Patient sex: F
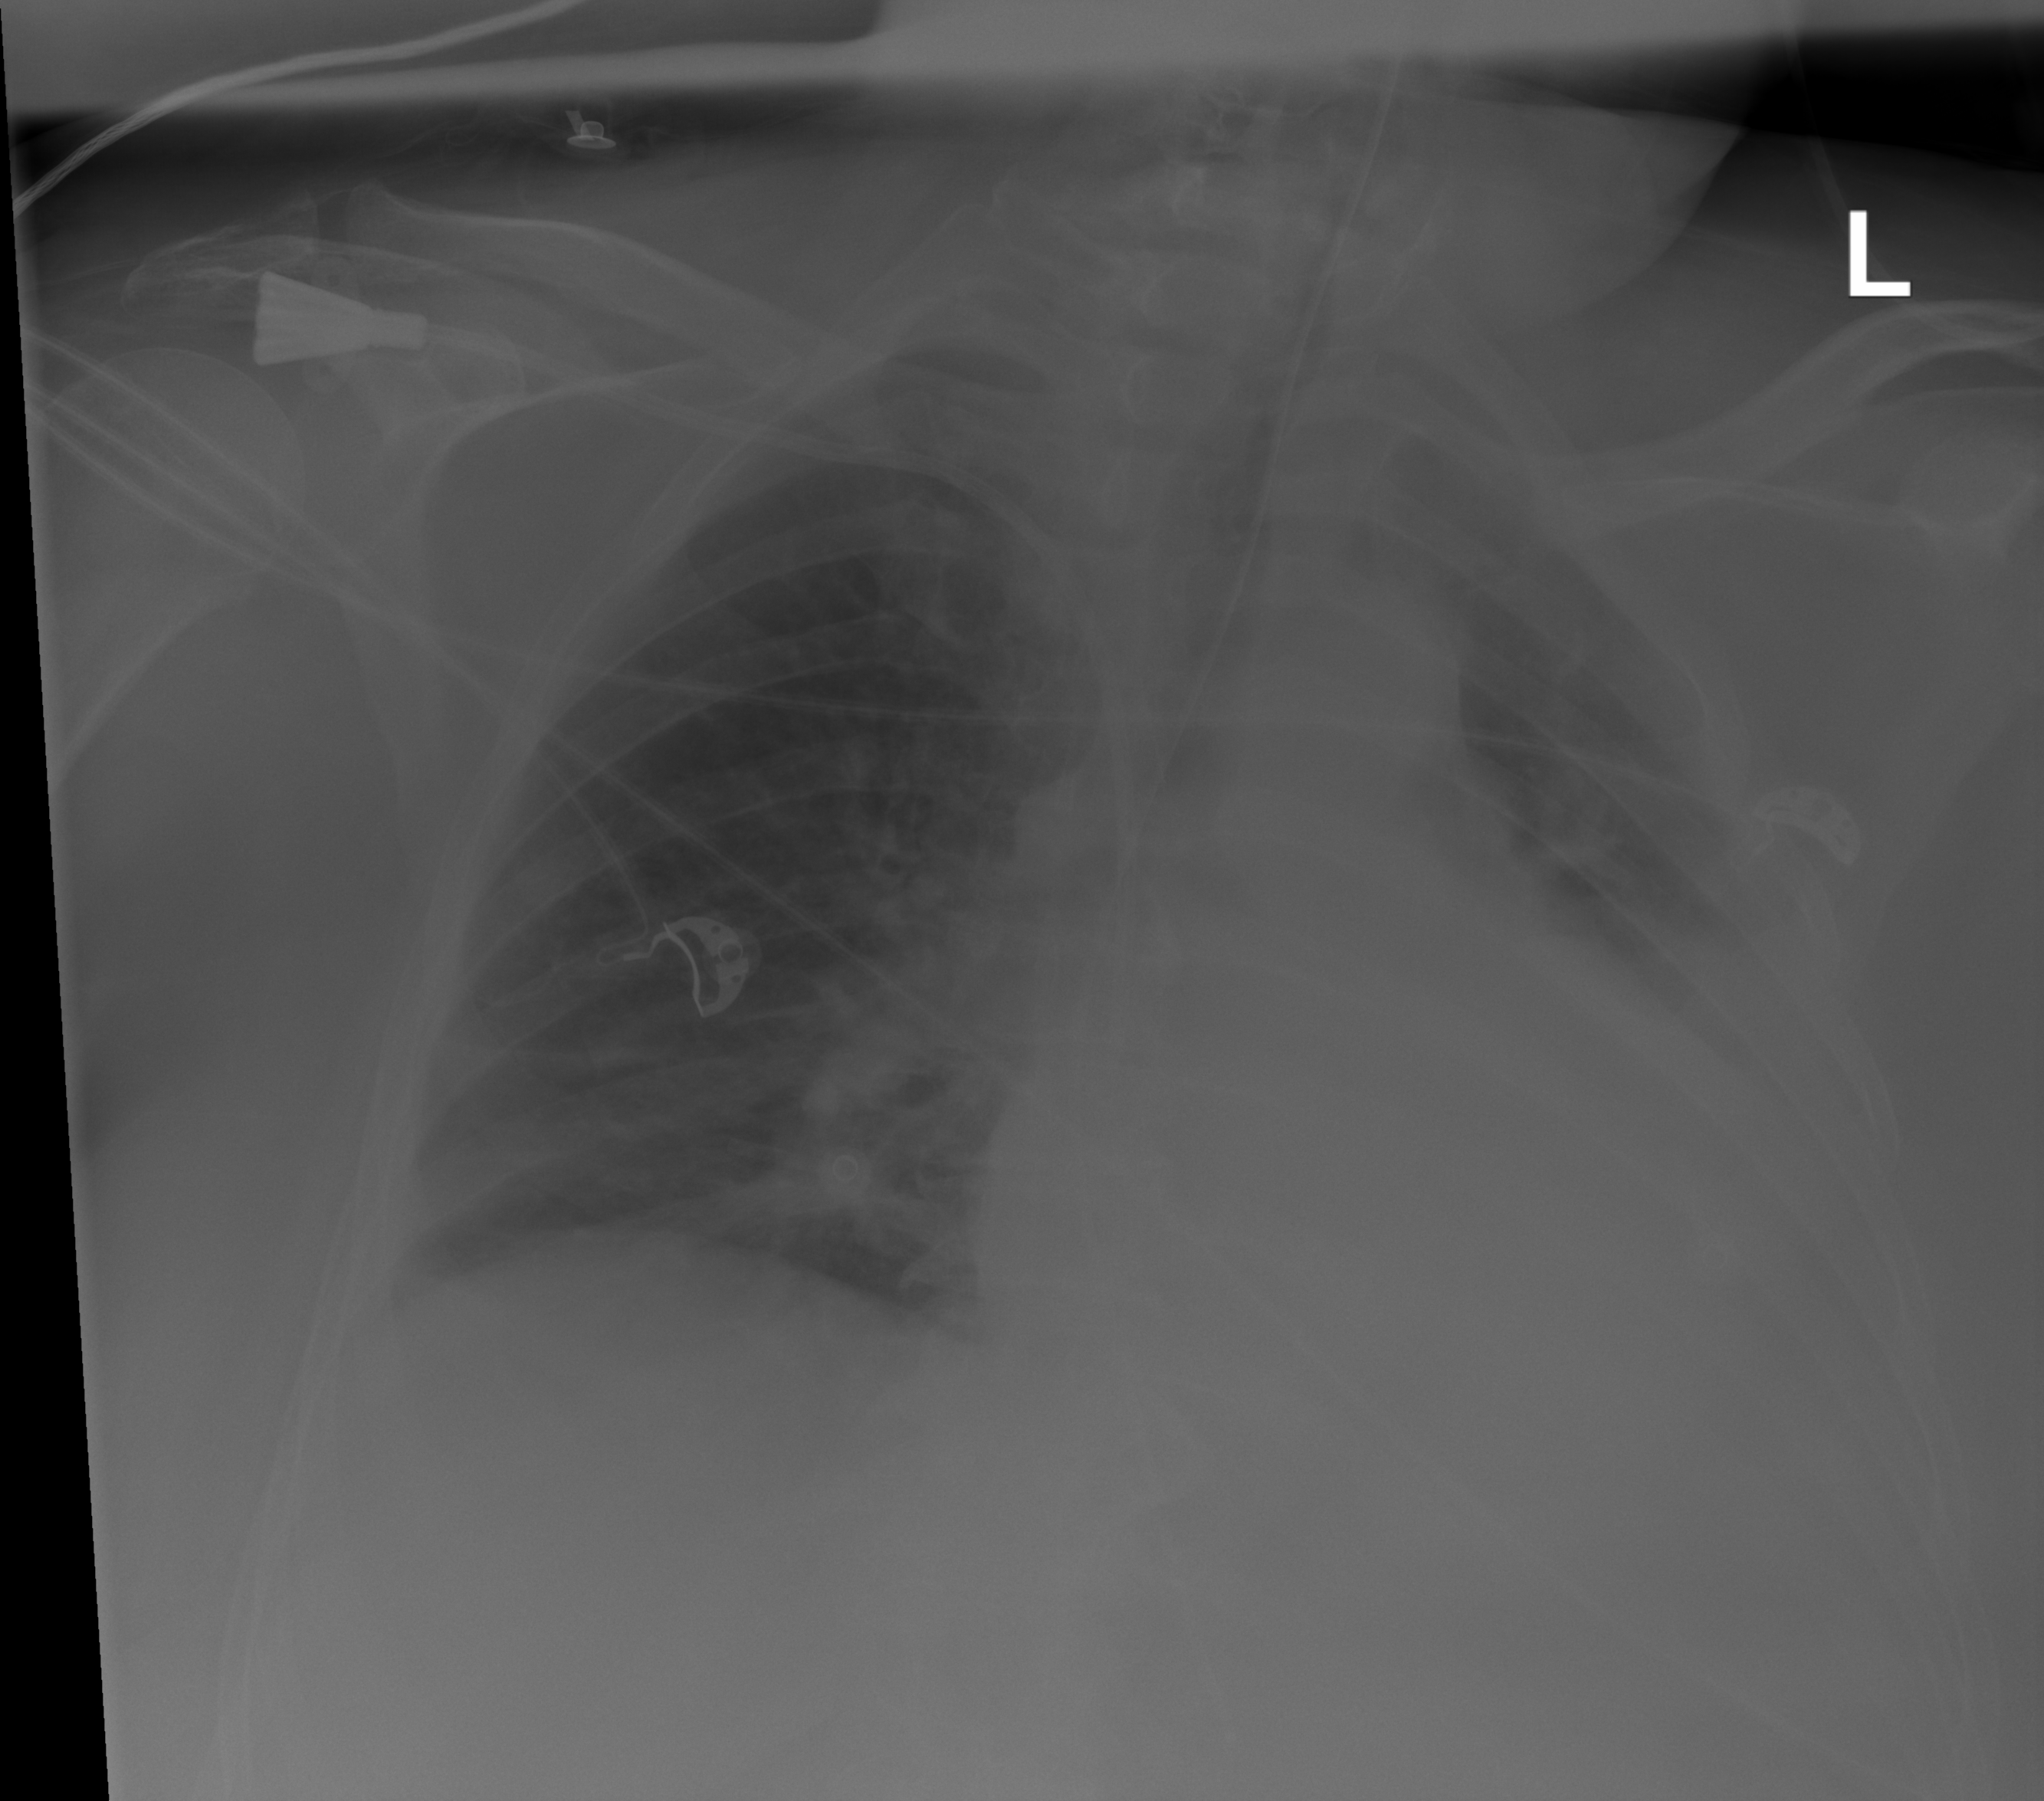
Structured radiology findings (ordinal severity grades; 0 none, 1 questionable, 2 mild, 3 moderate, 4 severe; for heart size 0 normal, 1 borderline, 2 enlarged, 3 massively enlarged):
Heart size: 2
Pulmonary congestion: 2
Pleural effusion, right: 0
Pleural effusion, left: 3
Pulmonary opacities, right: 2
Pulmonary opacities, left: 2
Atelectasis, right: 2
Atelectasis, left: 2